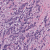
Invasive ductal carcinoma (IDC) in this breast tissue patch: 1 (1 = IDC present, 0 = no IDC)